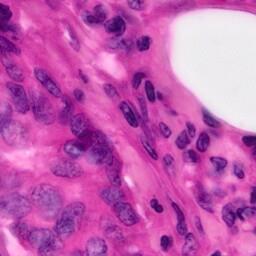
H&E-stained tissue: Pancreatic